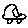
Label: car